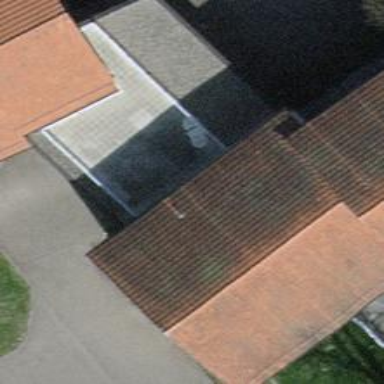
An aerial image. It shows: School building.